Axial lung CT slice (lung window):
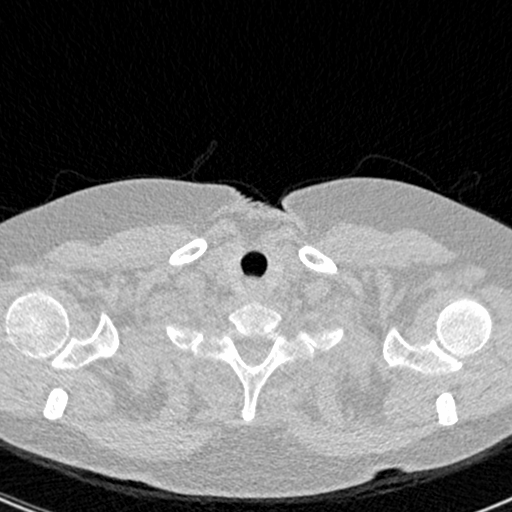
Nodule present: no